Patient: sex F, age 77
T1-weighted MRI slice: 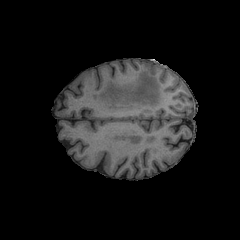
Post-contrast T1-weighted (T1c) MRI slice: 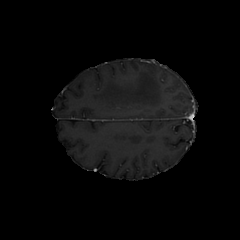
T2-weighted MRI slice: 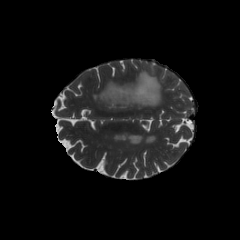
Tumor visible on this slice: yes
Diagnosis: Glioblastoma, IDH-wildtype
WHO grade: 4